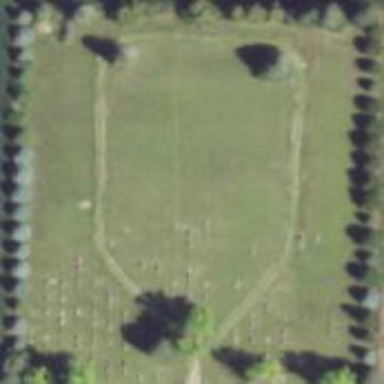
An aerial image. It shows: Cemetery.